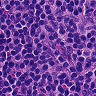
Metastatic tissue present: no